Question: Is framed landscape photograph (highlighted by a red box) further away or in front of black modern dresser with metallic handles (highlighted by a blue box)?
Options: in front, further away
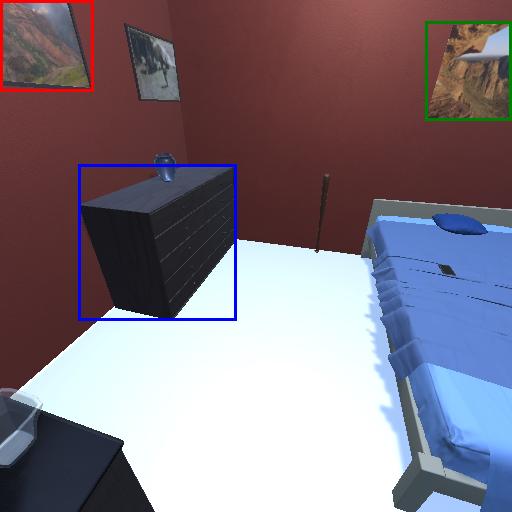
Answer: in front